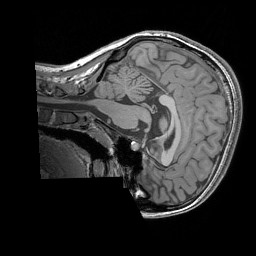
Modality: T1w
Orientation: sagittal
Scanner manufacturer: siemens
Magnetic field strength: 3 T
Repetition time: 1.83 s
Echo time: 0.00303 s